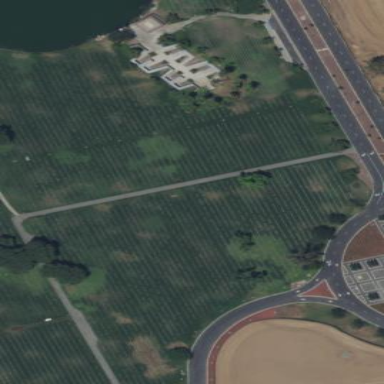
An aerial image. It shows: Graveyard.